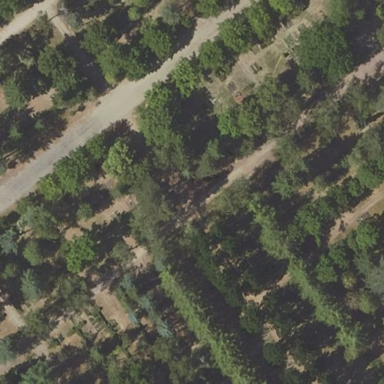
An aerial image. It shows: Graveyard.